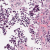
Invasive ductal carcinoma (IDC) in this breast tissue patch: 1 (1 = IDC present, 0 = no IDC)